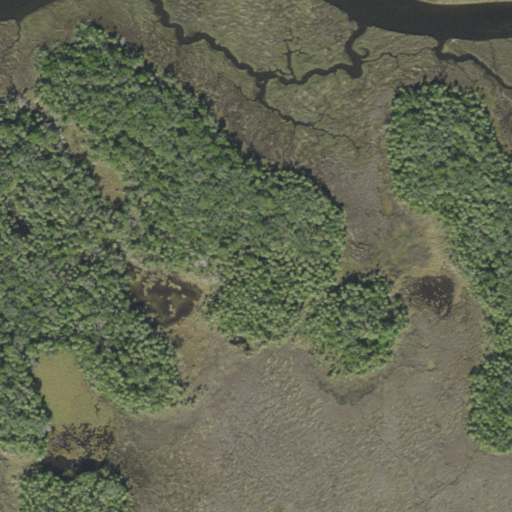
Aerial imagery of island in Florida named Long Island containing woody wetlands, herbaceous wetlands, and open water